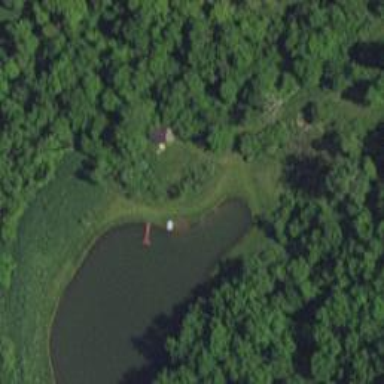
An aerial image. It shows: Pond with natural water.